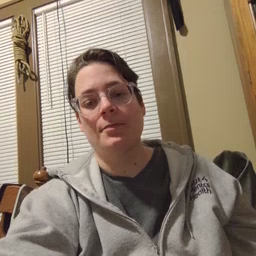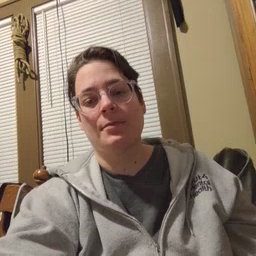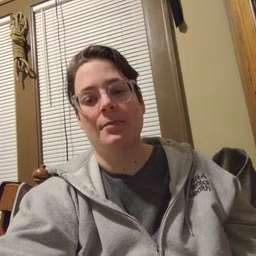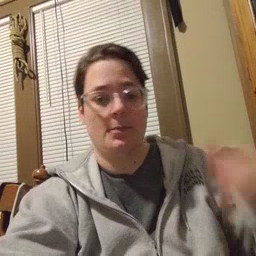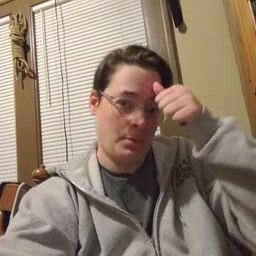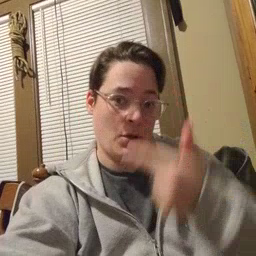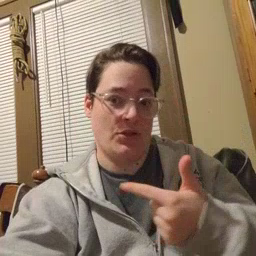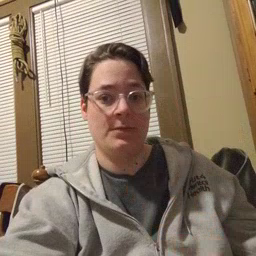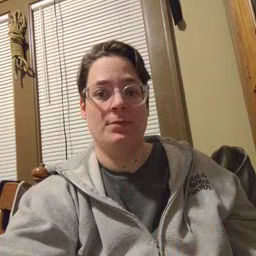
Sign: brother